Question:
In this Table1 and Table2 (AttendanceDate,EmployeeCode) are PRIMARY Key..
How can we replace table1 value with table2 where ever AttendanceDate and EmployeeCode will match..
Like Result table..
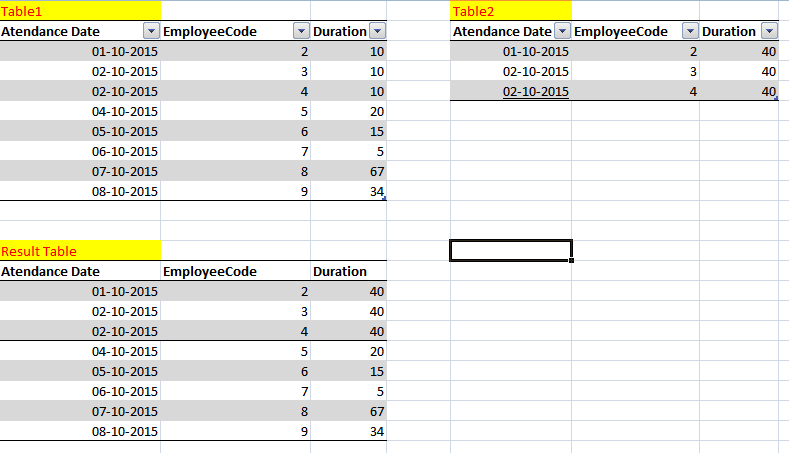
Answer: try this untested query:
'''
select t1.AttendanceDate, t1.EmployeeCode, case when t2.duration is null then t1.duration else t2.duration end
from table1 t1 left outer join table t2 on t1.AttendanceDate= t2.AttendanceDate and t1.EmployeeCode = t2.EmployeeCode
'''